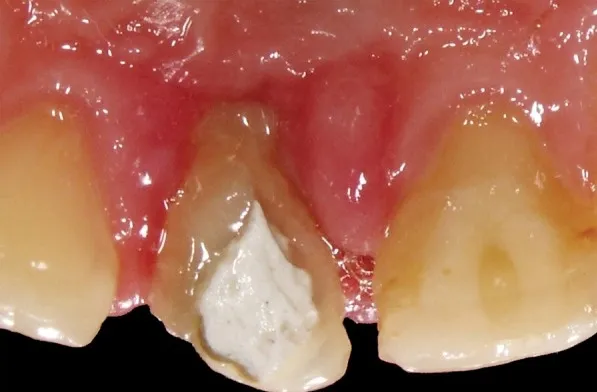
Palatal view.
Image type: medical_photograph (other_medical_photograph)